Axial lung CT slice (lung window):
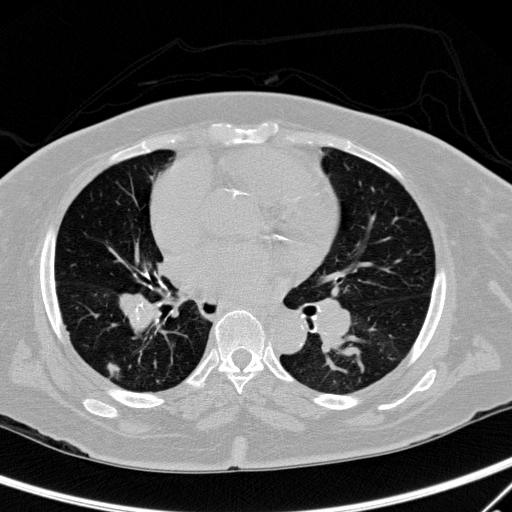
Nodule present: yes
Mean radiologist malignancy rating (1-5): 5